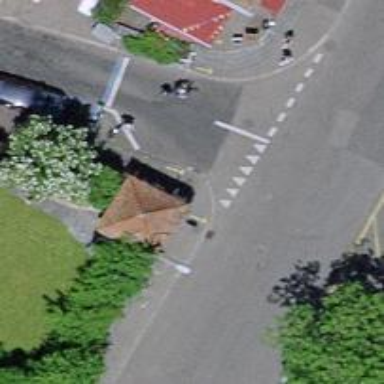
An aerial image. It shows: Kerb serving as barrier.